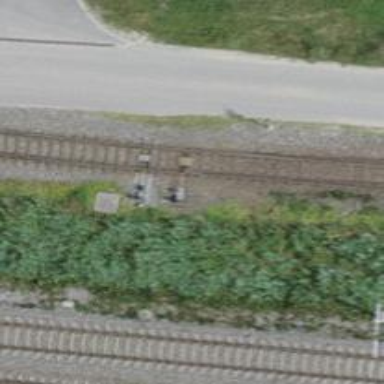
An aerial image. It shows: Railway switch.